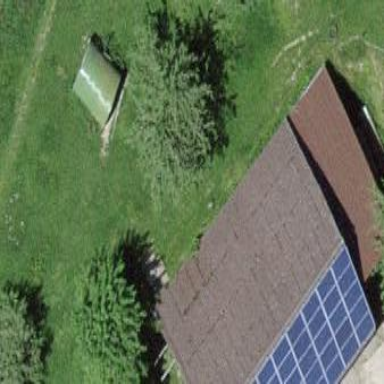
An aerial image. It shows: Shed.